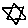
Label: star